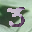
Label: 3